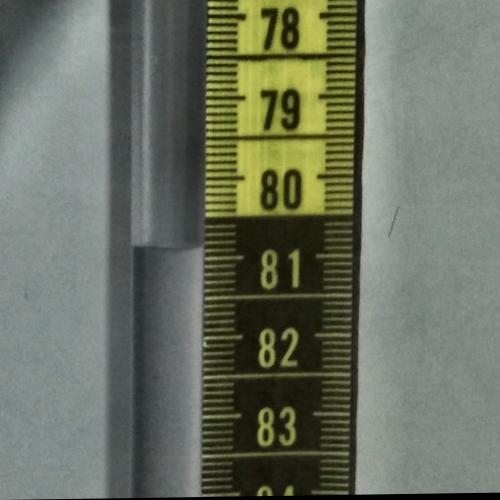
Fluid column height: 80.9 cm